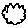
Label: cloud